Question: I'm new to stackoverflow and currently on week 2 of learning coding. I'm looking for some guidance as I am creating a basic JavaScript game whereby the user has to guess the title of the movie using a group of scrambled letters.

As you can see in the image, the Shuffled(scrambled) Letters div at the bottom, consists of the movie title, shuffled amongst other letters. I'd like there to be 13 letters to choose from with eg. 'Star Wars' scrambled amongst other random letters. I would like the letter to hide on click and show itself in the Movie Title div above. When the letters are in the correct order and spell out the correct title, the player moves on to the next word.
I'm not sure if I'm on the right track.
'''
var Movie1 = 'Star Wars' (each letter being in an array maybe?)
~title.letter[] = display.none
if (letter == title.letter[]) {
return title.letter[] == display.true;
}
'''
// I suppose I'd need to create an array of random letters that will be added to the array of the shuffled movie title, so that it totals 13 letters for every question.
// Then perhaps add fisher-yates shuffle algorithm to each movie?
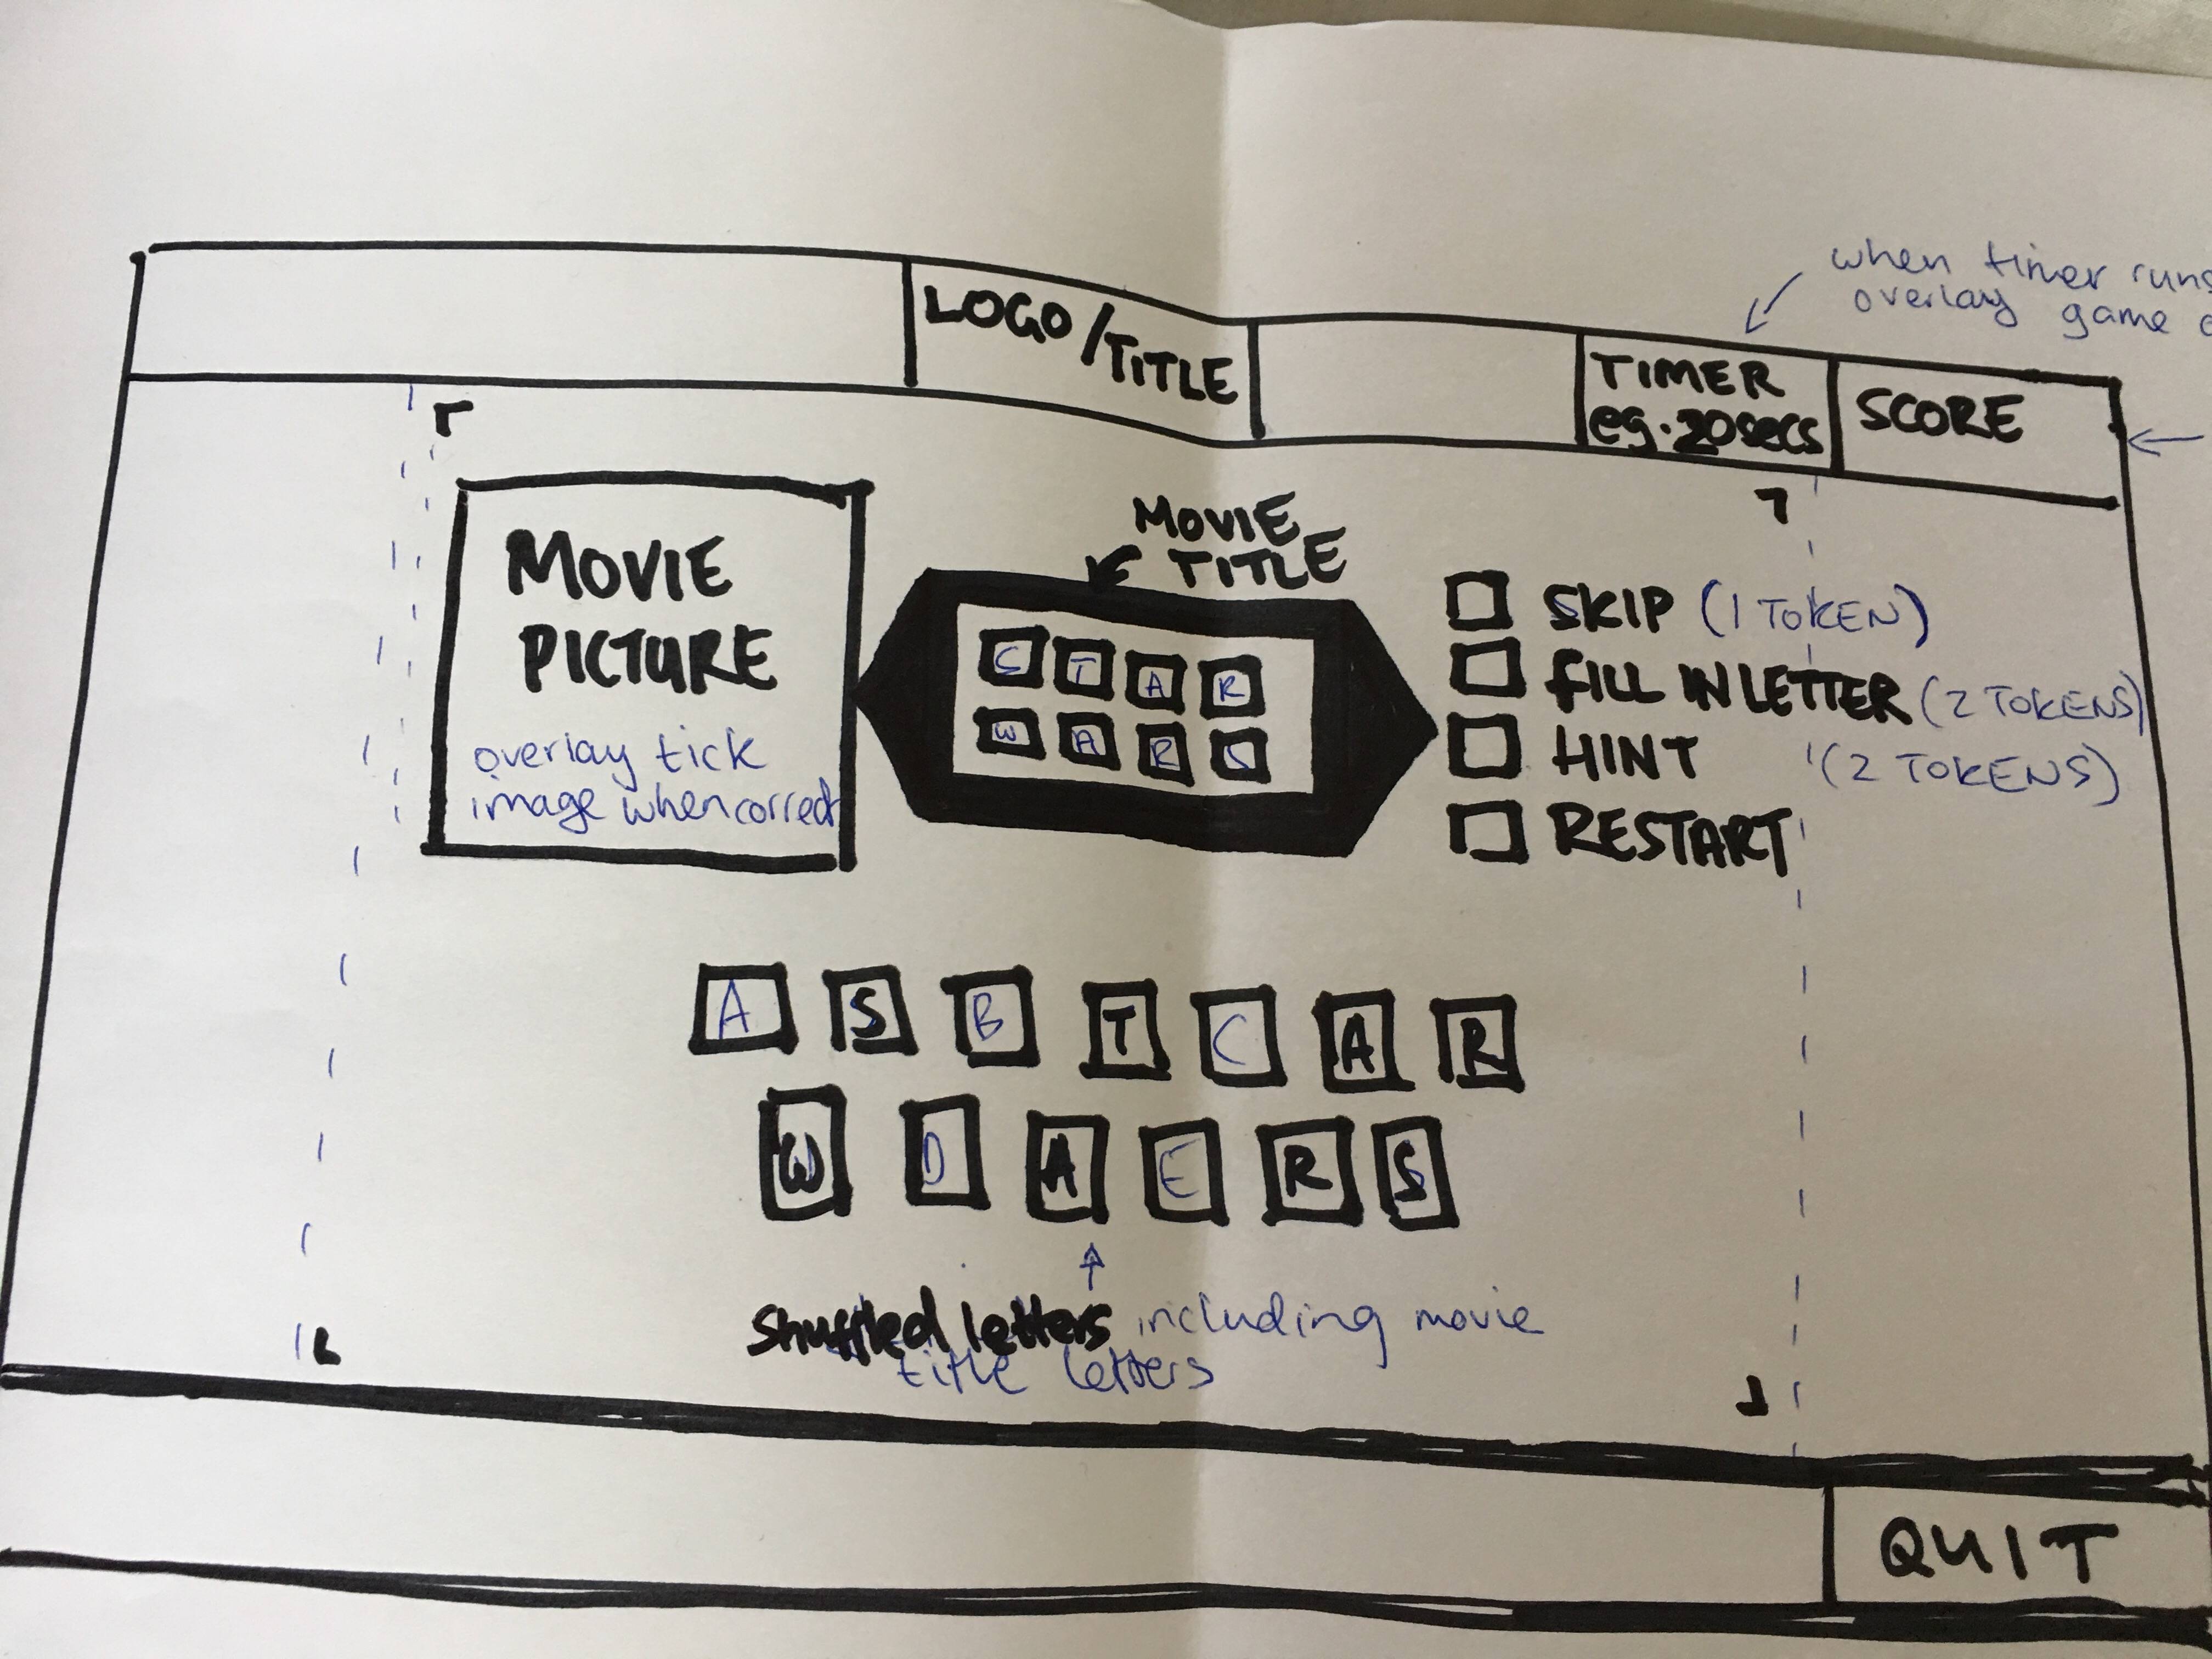
Answer: Your main problem is identify the right letters to when user click, put on frontend, the rest it's just pretty basic (shuffle the letters, display then to user clicks, each letter clicked goes to Movie Title right boxes).<URL>, the difference is that you need the right combination of each letter if you want to secure your frontend like you want, to that I recommend an array, where the first dimension is the dimension with the letter itself. So in that algorithm in the bottom, i'll need to fill first the array with the right letters order to when mount the frontend empty boxes have an data-attribute in each box telling the letter that corresponds to him or just take the splited array and uses that in an forEach when creating the boxes by creating them by javascript or creating them with backend and so later filling each box with the right split:
'''
Outside Shuffle function:
//here you'll need to create the multidimensional array before shuffle him
movietitle = title.split("");
//in jquery
i = 0;
//certify you will have a right number of boxes
boxes.each(function(){
$(this).data('letter', movietitle[i]);
i++;
});
String.prototype.shuffle = function () {
var a = this.split(""),
n = a.length;
for(var i = n - 1; i > 0; i--) {
var j = Math.floor(Math.random() * (i + 1));
var tmp = a[i];
a[i] = a[j];
a[j] = tmp;
}
return a.join("");
}
console.log("the quick brown fox jumps over the lazy dog".shuffle());
//-> "veolrm hth ke opynug tusbxq ocrad ofeizwj"
console.log("the quick brown fox jumps over the lazy dog".shuffle());
//-> "o dt hutpe u iqrxj yaenbwoolhsvmkcger ozf
console.log(movietitle.shuffle());
//-> "movietitleshuffled
'''
PS: You don't need to hide the letters, use data-attributes to identify the right position of them in the Movie Title container and append that in the empty boxes. The letters that doesn't correspond to the movie title just put with data-attributes empty and your algorithm will filter that putting a red border into selected wrong letter and stuff;